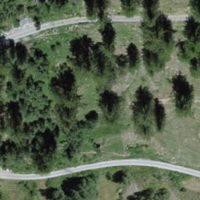
EUNIS habitat code: 41
Species observed at this site:
Saponaria ocymoides